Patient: sex F, age 72
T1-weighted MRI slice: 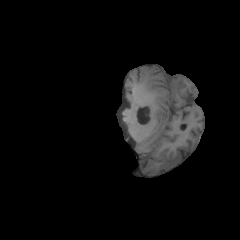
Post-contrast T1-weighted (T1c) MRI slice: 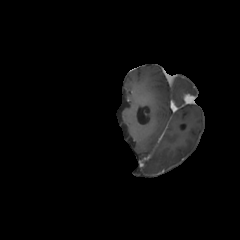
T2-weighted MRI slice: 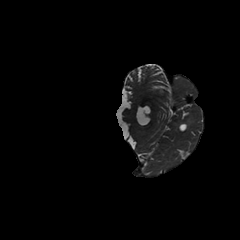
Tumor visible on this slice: no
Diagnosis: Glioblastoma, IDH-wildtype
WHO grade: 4